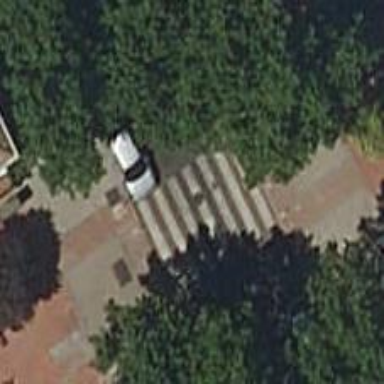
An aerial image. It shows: Asphalt pedestrian road.